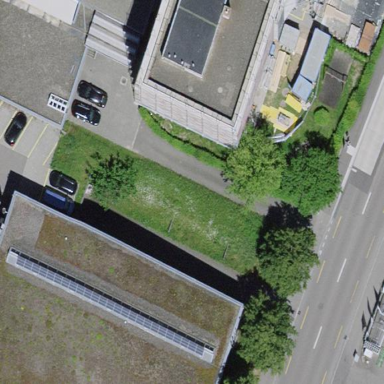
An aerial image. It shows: Residential building with flat roof.